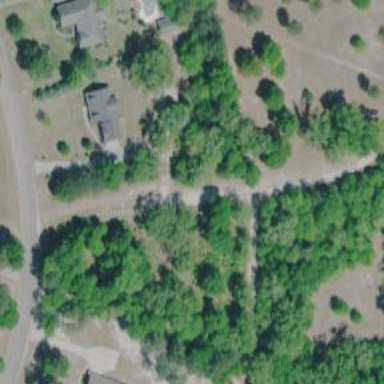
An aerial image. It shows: Driveway leading to service road.